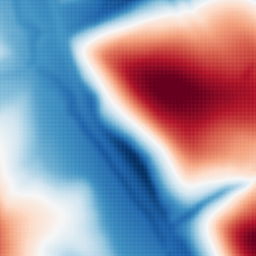
Category: multiscale
Decomposition family: dog
Decomposition parameters: sigma_low: 3
sigma_high: 100
Upsampling method: sinc_blackman
Upsampling parameters: scale: 4
kernel_size: 8
Upsampling scale: 4